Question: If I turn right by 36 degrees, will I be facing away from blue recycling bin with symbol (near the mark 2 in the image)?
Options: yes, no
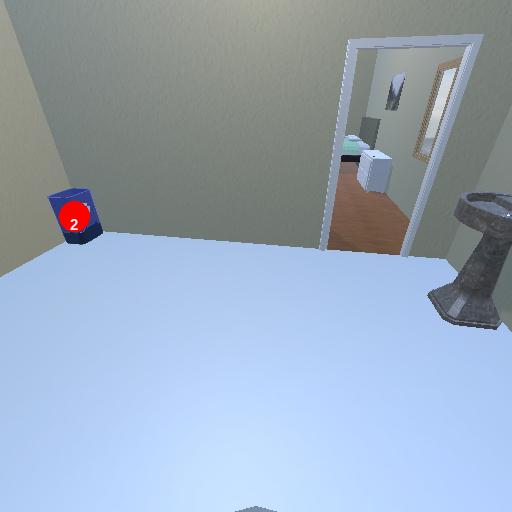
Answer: yes